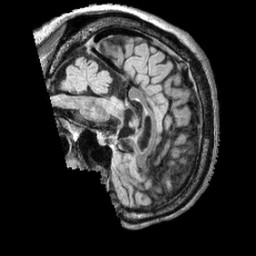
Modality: FLAIR
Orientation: sagittal
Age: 54
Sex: male
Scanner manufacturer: siemens
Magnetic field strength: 3 T
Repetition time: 5 s
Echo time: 0.387 s